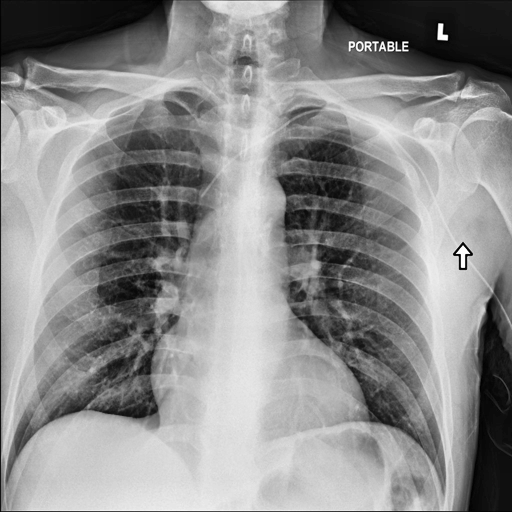
Finding: NORMAL